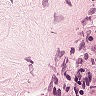
Metastatic tissue present: no